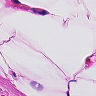
Metastatic tissue present: no